Question: I have a problem with a list view and a custom cursor adapter and I just can't seem to figure out what is wrong with my code. Basically, in my activity I call initalize() that does a bunch of stuff to handle getting the proper data and initializing the listview. On first run of the activity you can see from the images that one of the items is missing from the list. If I go to another activity and go back to this activity the item that was missing shows up. I believe it has something to do with setContentView(R.layout.parent). If I move that to my initialize() then the item never shows up even when returning from another activity. So, for some reason, returning from another activity bypasses setContentView(R.layout.parent) and everything works fine. I know it's impossible for me to bypass setContentView(R.layout.parent) so I need to figure out what the problem is. Also, I did not include the layout because it is nothing more then two textviews.
Also, the images I have attached do not show that the missing item is the last one on the list.
Custom Cursor Adapter:
'''
public class CustomCursorAdapter extends SimpleCursorAdapter {
private Context context;
private int layout;
public CustomCursorAdapter (Context context, int layout,
Cursor c, String[] from, int[] to) {
super(context, layout, c, from, to);
this.context = context;
this.layout = layout;
}
public View newView(Context context, Cursor cursor, ViewGroup parent) {
LayoutInflater inflater = LayoutInflater.from(context);
final View view = inflater.inflate(layout, parent, false);
return view;
}
@Override
public void bindView(View v, Context context, Cursor c) {
if (c.getColumnName(0).matches("section")){
int nameCol = c.getColumnIndex("section");
String section = c.getString(nameCol);
TextView section_text = (TextView) v.findViewById(R.id.text1);
if ((section.length() > 0)) {
section_text.setText(section);
} else {
//so we don't have an empty spot
section_text.setText("");
section_text.setVisibility(2);
section_text.setHeight(1);
}
} else if (c.getColumnName(0).matches("code")) {
int nameCol = c.getColumnIndex("code");
String mCode = c.getString(nameCol);
TextView code_text = (TextView) v.findViewById(R.id.text1);
if (code_text != null) {
int i = 167;
byte[] data = {(byte) i};
String strSymbol = EncodingUtils.getString(data, "windows-1252");
mCode = strSymbol + " " + mCode;
code_text.setText(mCode);
code_text.setSingleLine();
}
}
if (c.getColumnName(1).matches("title")){
int nameCol = c.getColumnIndex("title");
String mTitle = c.getString(nameCol);
TextView title_text = (TextView) v.findViewById(R.id.text2);
if (title_text != null) {
title_text.setText(mTitle);
}
} else if (c.getColumnName(1).matches("excerpt")) {
int nameCol = c.getColumnIndex("excerpt");
String mExcerpt = c.getString(nameCol);
TextView excerpt_text = (TextView) v.findViewById(R.id.text2);
if (excerpt_text != null) {
excerpt_text.setText(mExcerpt);
excerpt_text.setSingleLine();
}
}
}
'''
The Activity:
'''
public class parent extends ListActivity {
private static String[] TITLE_FROM = { SECTION, TITLE, _ID, };
private static String[] CODE_FROM = { CODE, EXCERPT, _ID, };
private static String ORDER_BY = _ID + " ASC";
private static int[] TO = { R.id.text1, R.id.text2, };
String breadcrumb = null;
private MyData data;
private SQLiteDatabase db;
CharSequence parent_id = "";
@Override
public void onCreate(Bundle savedInstanceState) {
super.onCreate(savedInstanceState);
data = new MyData(this);
db = data.getReadableDatabase();
setContentView(R.layout.parent);
initialize();
}
public void initialize() {
breadcrumb = null;
Bundle bun = getIntent().getExtras();
TextView tvBreadCrumb;
tvBreadCrumb = (TextView)findViewById(R.id.breadcrumb);
if (bun == null) {
//this is the first run
tvBreadCrumb.setText(null);
tvBreadCrumb.setHeight(0);
parent_id = "0";
try {
Cursor cursor = getData(parent_id);
showSectionData(cursor);
} finally {
data.close();
}
} else {
CharSequence state = bun.getString("state");
breadcrumb = bun.getString("breadcrumb");
tvBreadCrumb.setText(breadcrumb);
CharSequence code = bun.getString("code");
parent_id = code;
if (state.equals("chapter")) {
try {
Cursor cursor = getData(parent_id);
showSectionData(cursor);
} finally {
data.close();
}
} else if (state.equals("code")) {
try {
Cursor cursor = getCodeData(parent_id);
showCodeData(cursor);
} finally {
data.close();
}
}
}
}
@Override
public void onStart() {
//initialize();
super.onResume();
}
@Override
public void onResume() {
initialize();
super.onResume();
}
private Cursor getData(CharSequence parent_id) {
Cursor cTitles = db.query(TITLES_TABLE_NAME, TITLE_FROM, "parent_id = " + parent_id, null, null, null, ORDER_BY);
Cursor cCodes = db.query(CODES_TABLE_NAME, CODE_FROM, "parent_id = " + parent_id, null, null, null, ORDER_BY);
Cursor[] c = {cTitles, cCodes};
Cursor cursor = new MergeCursor(c);
startManagingCursor(cursor);
return cursor;
}
private Cursor getCodeData(CharSequence parent_id2) {
Bundle bun = getIntent().getExtras();
CharSequence intent = bun.getString("intent");
CharSequence searchtype = bun.getString("searchtype");
//SQLiteDatabase db = data.getReadableDatabase();
if (intent != null) {
String sWhere = null;
if(searchtype.equals("code")) {
sWhere = "code LIKE '%"+parent_id2+"%'";
} else if(searchtype.equals("within")){
sWhere = "definition LIKE '%"+parent_id2+"%'";
}
//This is a search request
Cursor cursor = db.query(CODES_TABLE_NAME, CODE_FROM, sWhere, null, null, null, ORDER_BY);
startManagingCursor(cursor);
return cursor;
} else {
Cursor cursor = db.query(CODES_TABLE_NAME, CODE_FROM, "parent_id = "+ parent_id2, null, null, null, ORDER_BY);
startManagingCursor(cursor);
return cursor;
}
}
private void showSectionData(Cursor cursor) {
CustomCursorAdapter adapter= new CustomCursorAdapter(this, R.layout.item, cursor, TITLE_FROM, TO);
setListAdapter(adapter);
}
private void showCodeData(Cursor cursor) {
CustomCursorAdapter adapter = new CustomCursorAdapter(this, R.layout.item, cursor, CODE_FROM, TO);
setListAdapter(adapter);
Bundle bun = getIntent().getExtras();
CharSequence intent = bun.getString("intent");
if (intent != null) {
Cursor cursor1 = ((CursorAdapter)getListAdapter()).getCursor();
startManagingCursor(cursor1);
TextView tvBreadCrumb;
tvBreadCrumb = (TextView)findViewById(R.id.breadcrumb);
tvBreadCrumb.setText(cursor1.getCount() + " Records Found");
//cursor1.close(); //mdl
}
}
'''
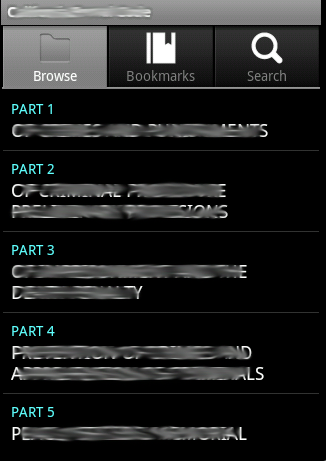
Answer: I figured out the problem and as I suspected it was a problem with my code. Setting the TextView's visibility to view.GONE or view.INVISIBLE works great. The problem was that I never made it visible again. I never called view.VISIBLE and that caused a whole bunch of problems.
'''
if (c.getColumnName(0).matches("section")){
int nameCol = c.getColumnIndex("section");
String section = c.getString(nameCol);
TextView section_text = (TextView) v.findViewById(R.id.text1);
if ((section.length() > 0)) {
section_text.setText(section);
// I forgot this!!!!!
section_text.setVisibility(view.VISIBLE);
} else {
//so we don't have an empty spot
section_text.setVisibility(view.GONE);
}
}
'''